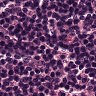
Metastatic tissue present: no